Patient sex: M
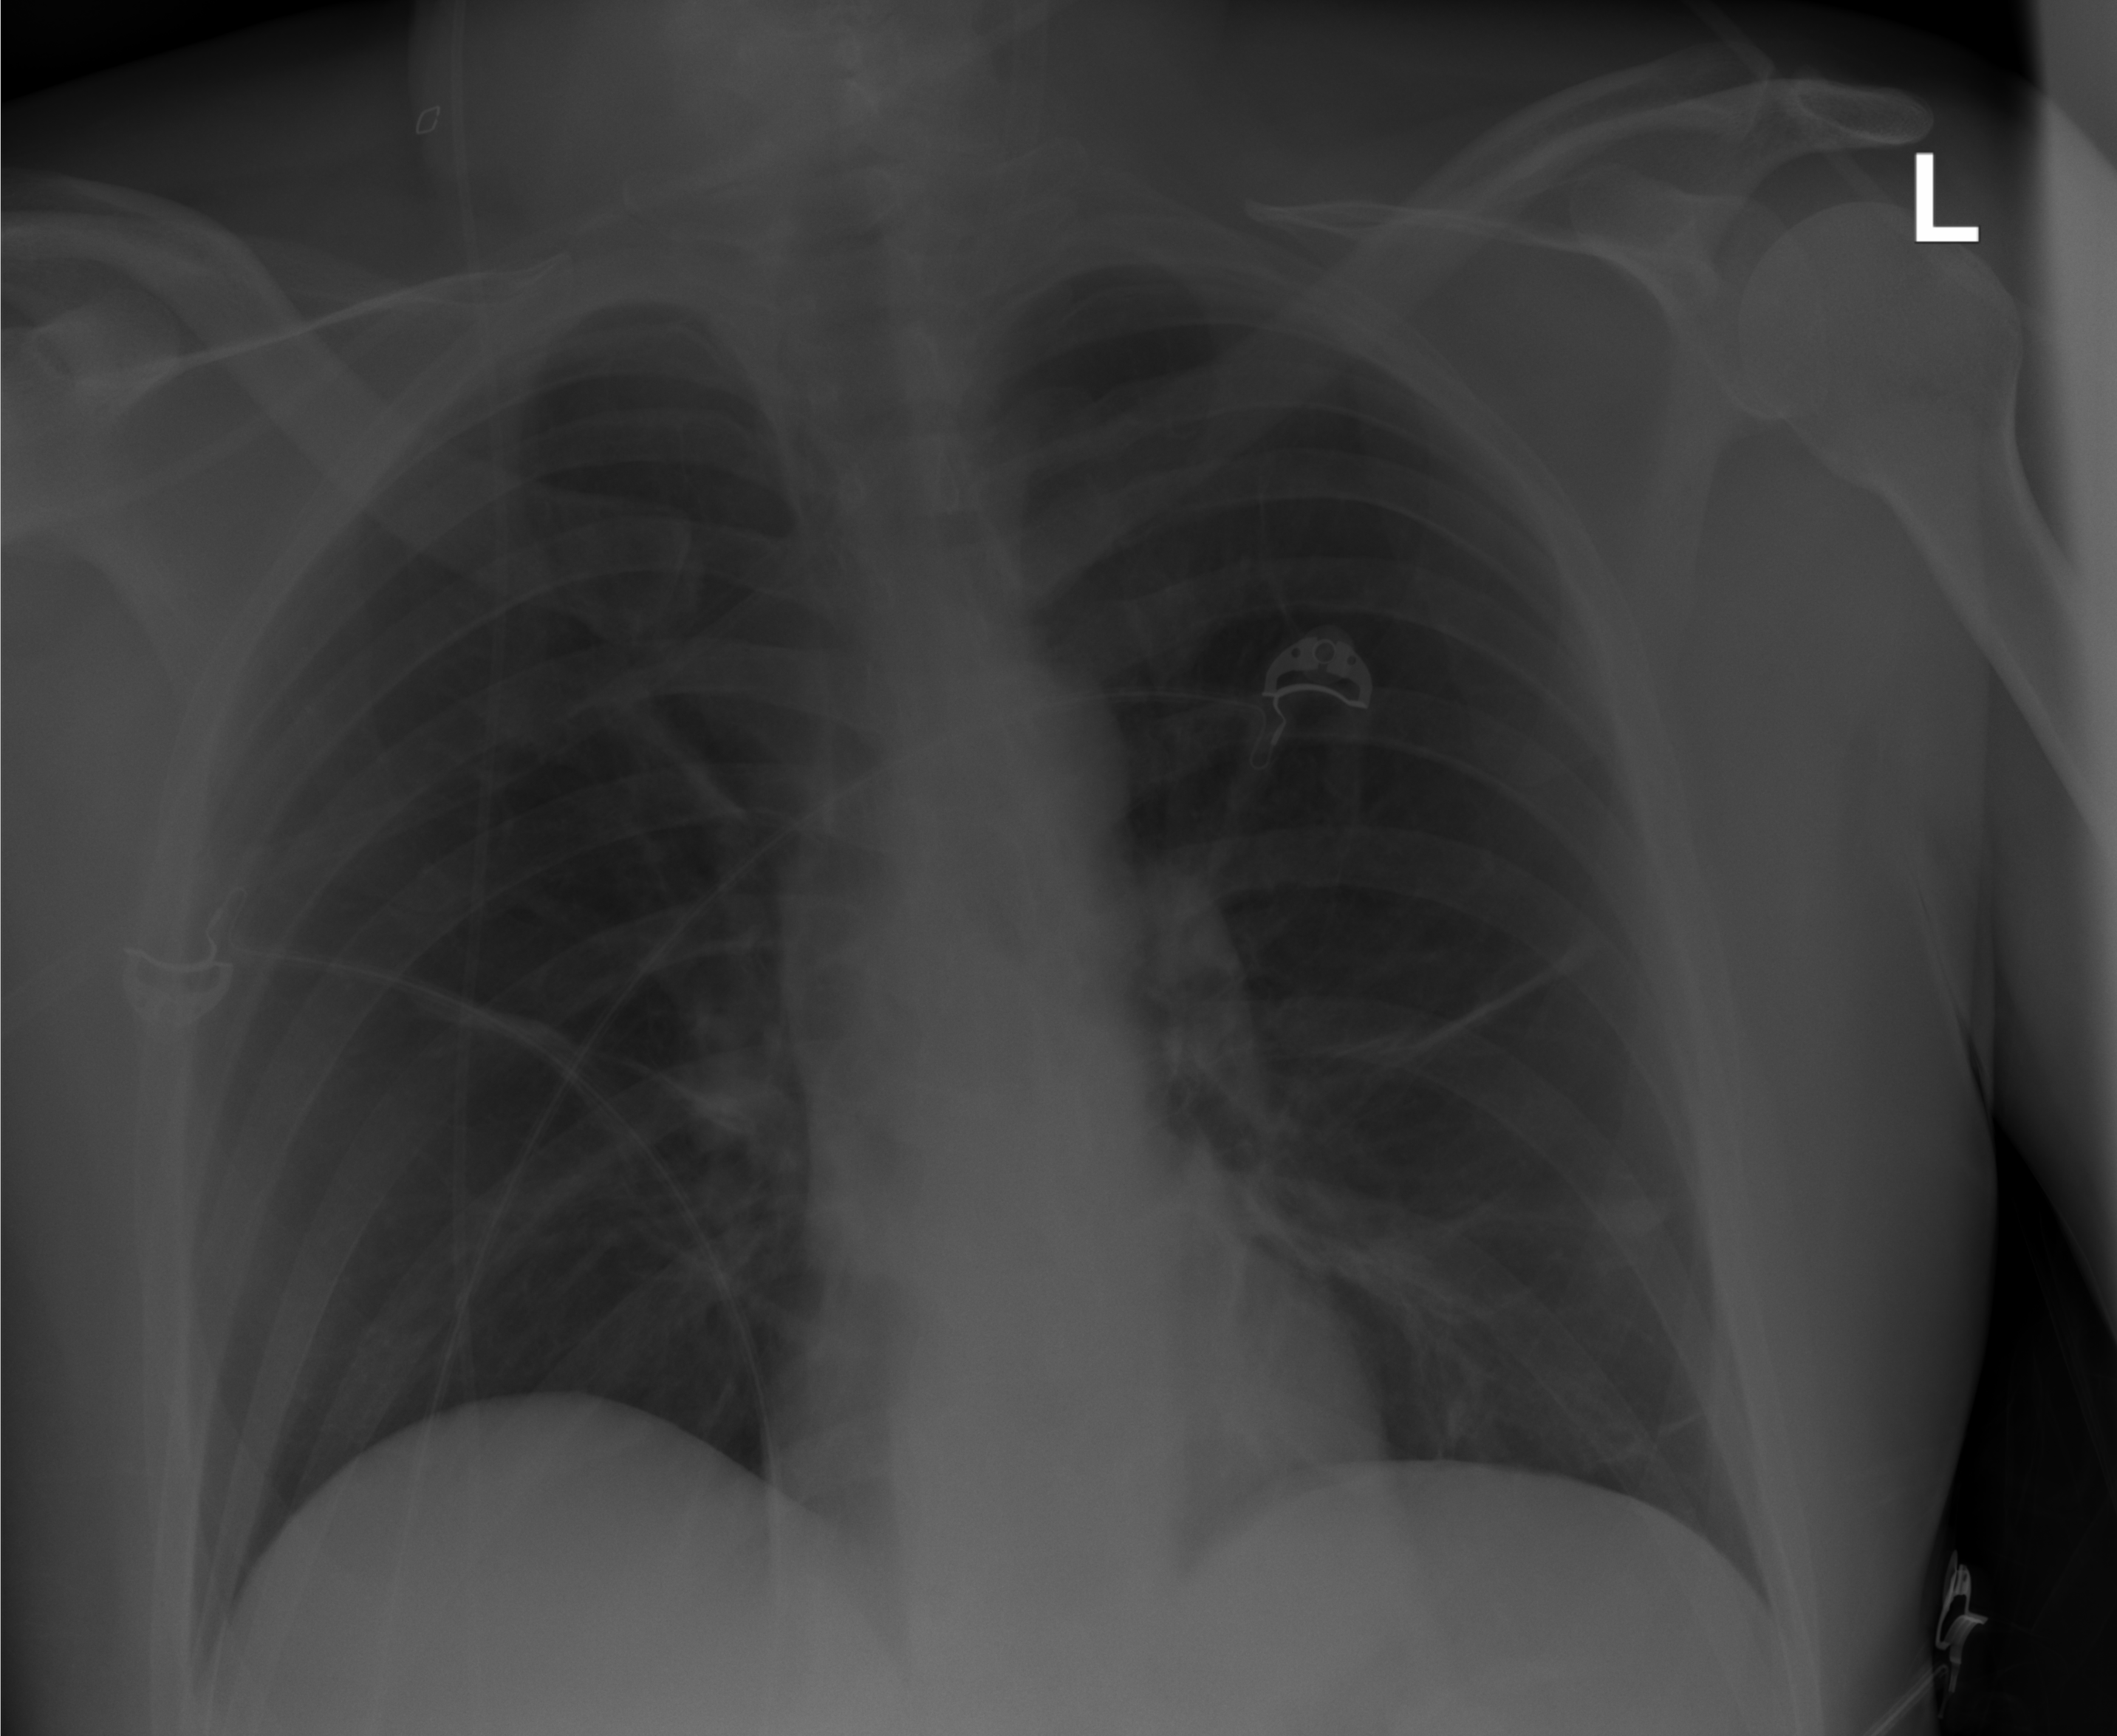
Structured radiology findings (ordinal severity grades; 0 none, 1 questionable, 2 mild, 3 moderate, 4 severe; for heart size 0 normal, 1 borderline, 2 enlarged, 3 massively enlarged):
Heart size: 0
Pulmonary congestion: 0
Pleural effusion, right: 0
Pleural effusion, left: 0
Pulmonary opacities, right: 0
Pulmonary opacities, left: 0
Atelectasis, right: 1
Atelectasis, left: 2